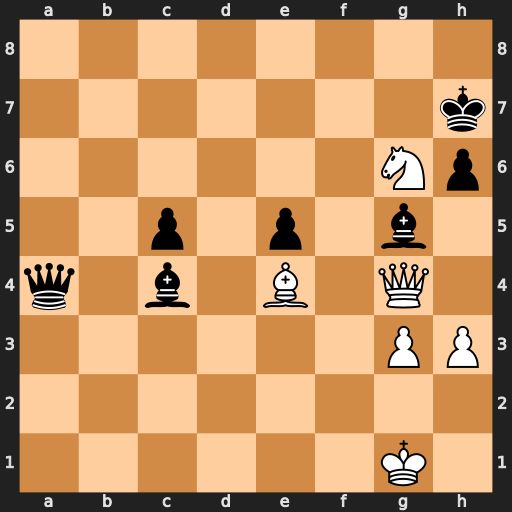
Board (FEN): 8/7k/6Np/2p1p1b1/q1b1B1Q1/6PP/8/6K1
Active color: w
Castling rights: -
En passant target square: -
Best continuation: Nxe5+ Kg7 Nxc4 Qxc4 h4